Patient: sex F, age 41
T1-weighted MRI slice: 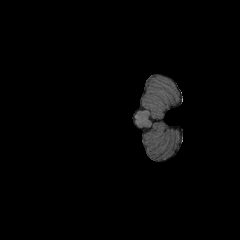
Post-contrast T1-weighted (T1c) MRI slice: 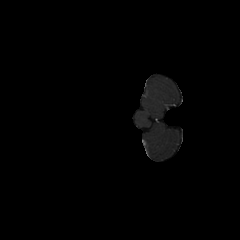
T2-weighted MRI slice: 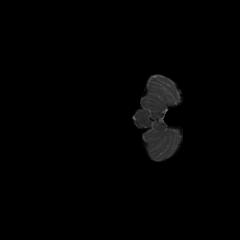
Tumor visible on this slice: no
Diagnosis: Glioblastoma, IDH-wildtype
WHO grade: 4